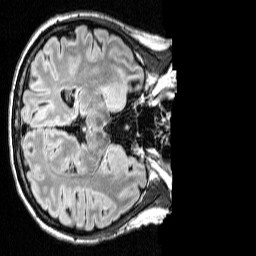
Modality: FLAIR
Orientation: axial
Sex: female
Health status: ill
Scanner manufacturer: siemens
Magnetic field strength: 3 T
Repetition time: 7 s
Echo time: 0.372 s